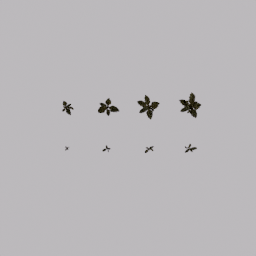
Label: nature